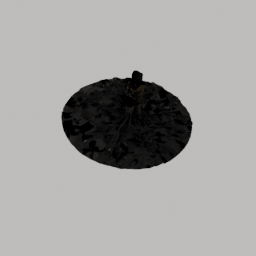
Label: nature